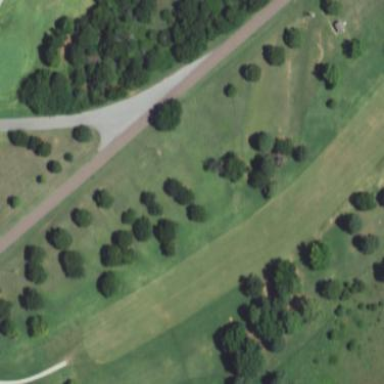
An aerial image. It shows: Grassy area designated as golf fairway.